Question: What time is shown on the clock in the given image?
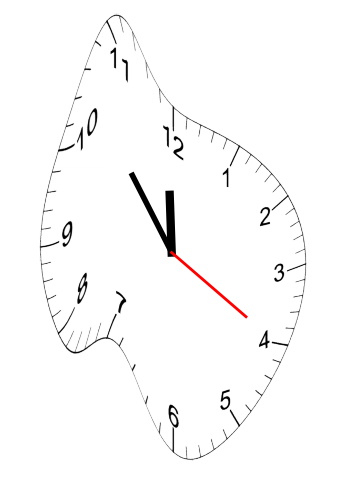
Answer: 11:53:20